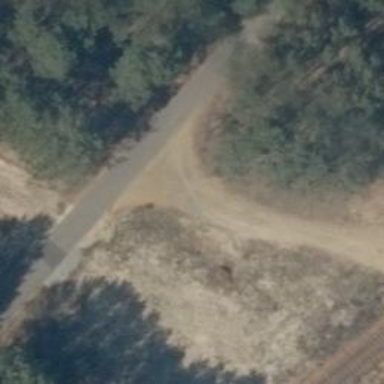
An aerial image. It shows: Track with grade2 tracktype.